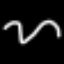
Label: squiggle